Field crop: maize
Growth stage: 2
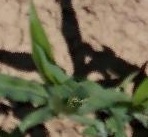
Species: maize